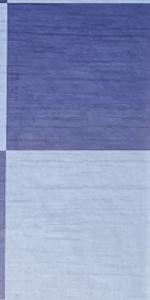
Label: Empty